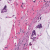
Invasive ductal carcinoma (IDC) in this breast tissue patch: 1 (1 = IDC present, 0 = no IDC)